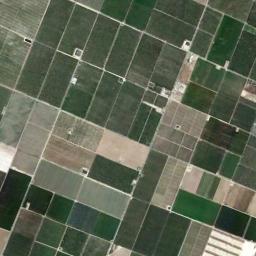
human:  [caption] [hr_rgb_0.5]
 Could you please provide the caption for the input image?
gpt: There are numerous neat rows of rectangular farmlands .

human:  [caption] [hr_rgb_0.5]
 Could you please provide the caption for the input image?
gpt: Lots of rectangular farmlands of different colors and sizes are arranged in neat rows .

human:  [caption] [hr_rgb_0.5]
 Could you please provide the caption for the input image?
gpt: Many dense, neatly arranged dark green, light green, Khaki and brown mixed rectangular farmland of different sizes .

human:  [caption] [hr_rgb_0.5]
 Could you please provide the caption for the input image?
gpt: There are some green and bare rectangular farmland .

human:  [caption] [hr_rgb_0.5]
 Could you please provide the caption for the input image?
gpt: There are many green rectangular farmlands and some yellow ones .